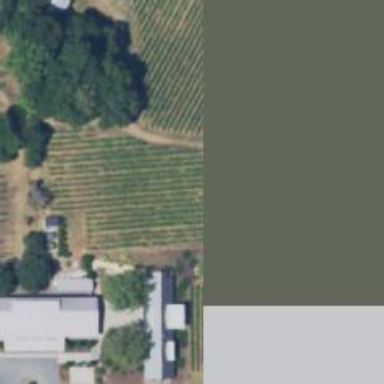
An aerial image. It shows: Vineyard growing grapes.